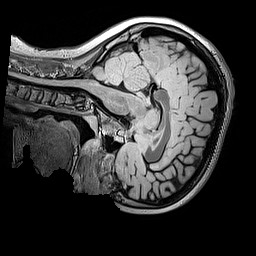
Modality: FLAIR
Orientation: sagittal
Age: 9
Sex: female
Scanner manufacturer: siemens
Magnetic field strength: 3 T
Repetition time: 5 s
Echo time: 0.388 s